【题型】解答题　【知识点】立体几何　【难度】easy
(2024·宝山区二模) 如图，已知点$P$在圆柱$OO_1$的底面圆$O$的圆周上，$AB$为圆$O$的直径．

（1）求证：$BP \perp A_1P$；

（2）若$OA=2$，$\angle BOP=60^\circ$，圆柱的体积为$16\sqrt{2}\pi$，求异面直线$AP$与$A_1B$所成角的大小．

【解答】
【答案】（1）证明见解析；

（2）异面直线$AP$与$A_1B$所成角的大小为$60^\circ$．

【分析】（1）根据圆柱的几何特征及圆周角定理，我们易根据已知中点$P$在圆柱$OO_1$的底面圆周上，$AB$为圆$O$的直径，得到$AP \perp BP$，$AA_1 \perp BP$，结合线面垂直的判定定理得到$BP \perp$平面$PAA_1$后，易进一步得到$BP \perp A_1P$；

（2）延长$PO$交圆$O$于点$Q$，连接$BQ$，$A_1Q$，结合圆柱的体积为$16\sqrt{2}\pi$，$OA=2$，$\angle BOP=120^\circ$，我们易得$\angle A_1BQ$为异面直线$A_1B$与$AP$所成角，利用余弦定理求出其余弦值，即可得到答案．

【解答】解：（1）证明：易知$AP \perp BP$，
又由$AA_1 \perp$平面$PAB$，得$AA_1 \perp BP$，
从而$BP \perp$平面$PAA_1$，故$BP \perp A_1P$；

（2）延长$PO$交圆$O$于点$Q$，连接$BQ$、$AQ$、$A_1Q$，

易知$BQ\parallel AP$，$\angle A_1BQ$（或其补角）即为所求的角，

由题知$V=\pi \cdot OA^2 \cdot AA_1=4\pi \cdot AA_1=16\sqrt{2}\pi$，
解得$AA_1=4\sqrt{2}$，

$\triangle A_1BQ$中，$QB=2\sqrt{3}$，$A_1Q=6$，$A_1B=4\sqrt{3}$，

由余弦定理得$\cos\angle A_1BQ=\frac{12+48-36}{2 \cdot 2\sqrt{3} \cdot 4\sqrt{3}}=\frac{1}{2}$，

从而$\angle A_1BQ=60^\circ$，

所以异面直线$AP$与$A_1B$所成角的大小为$60^\circ$．
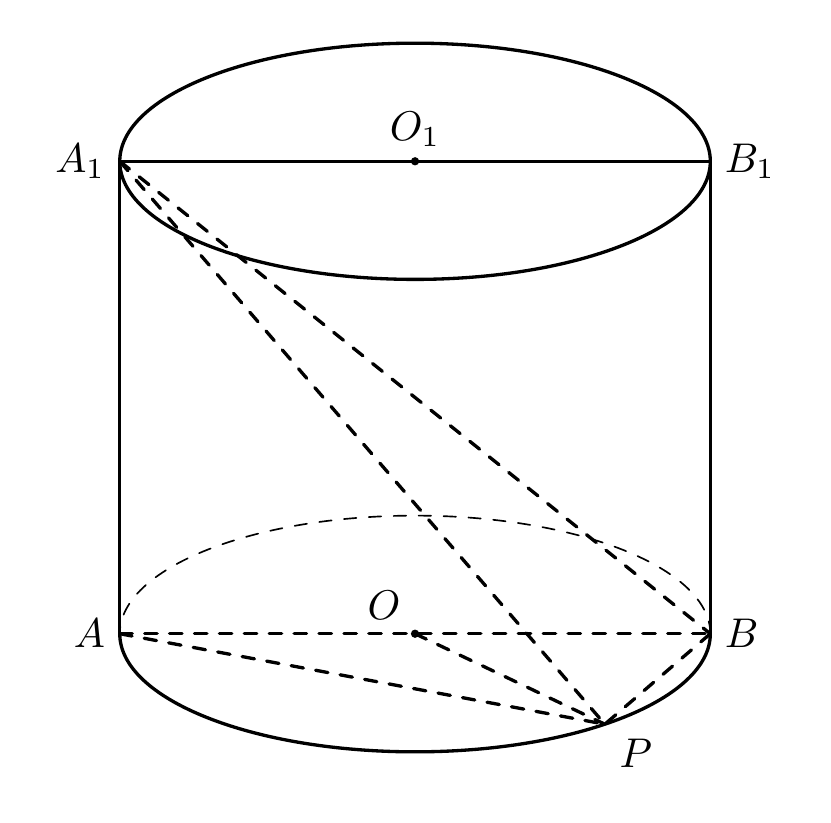